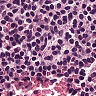
Metastatic tissue present: no